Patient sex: M
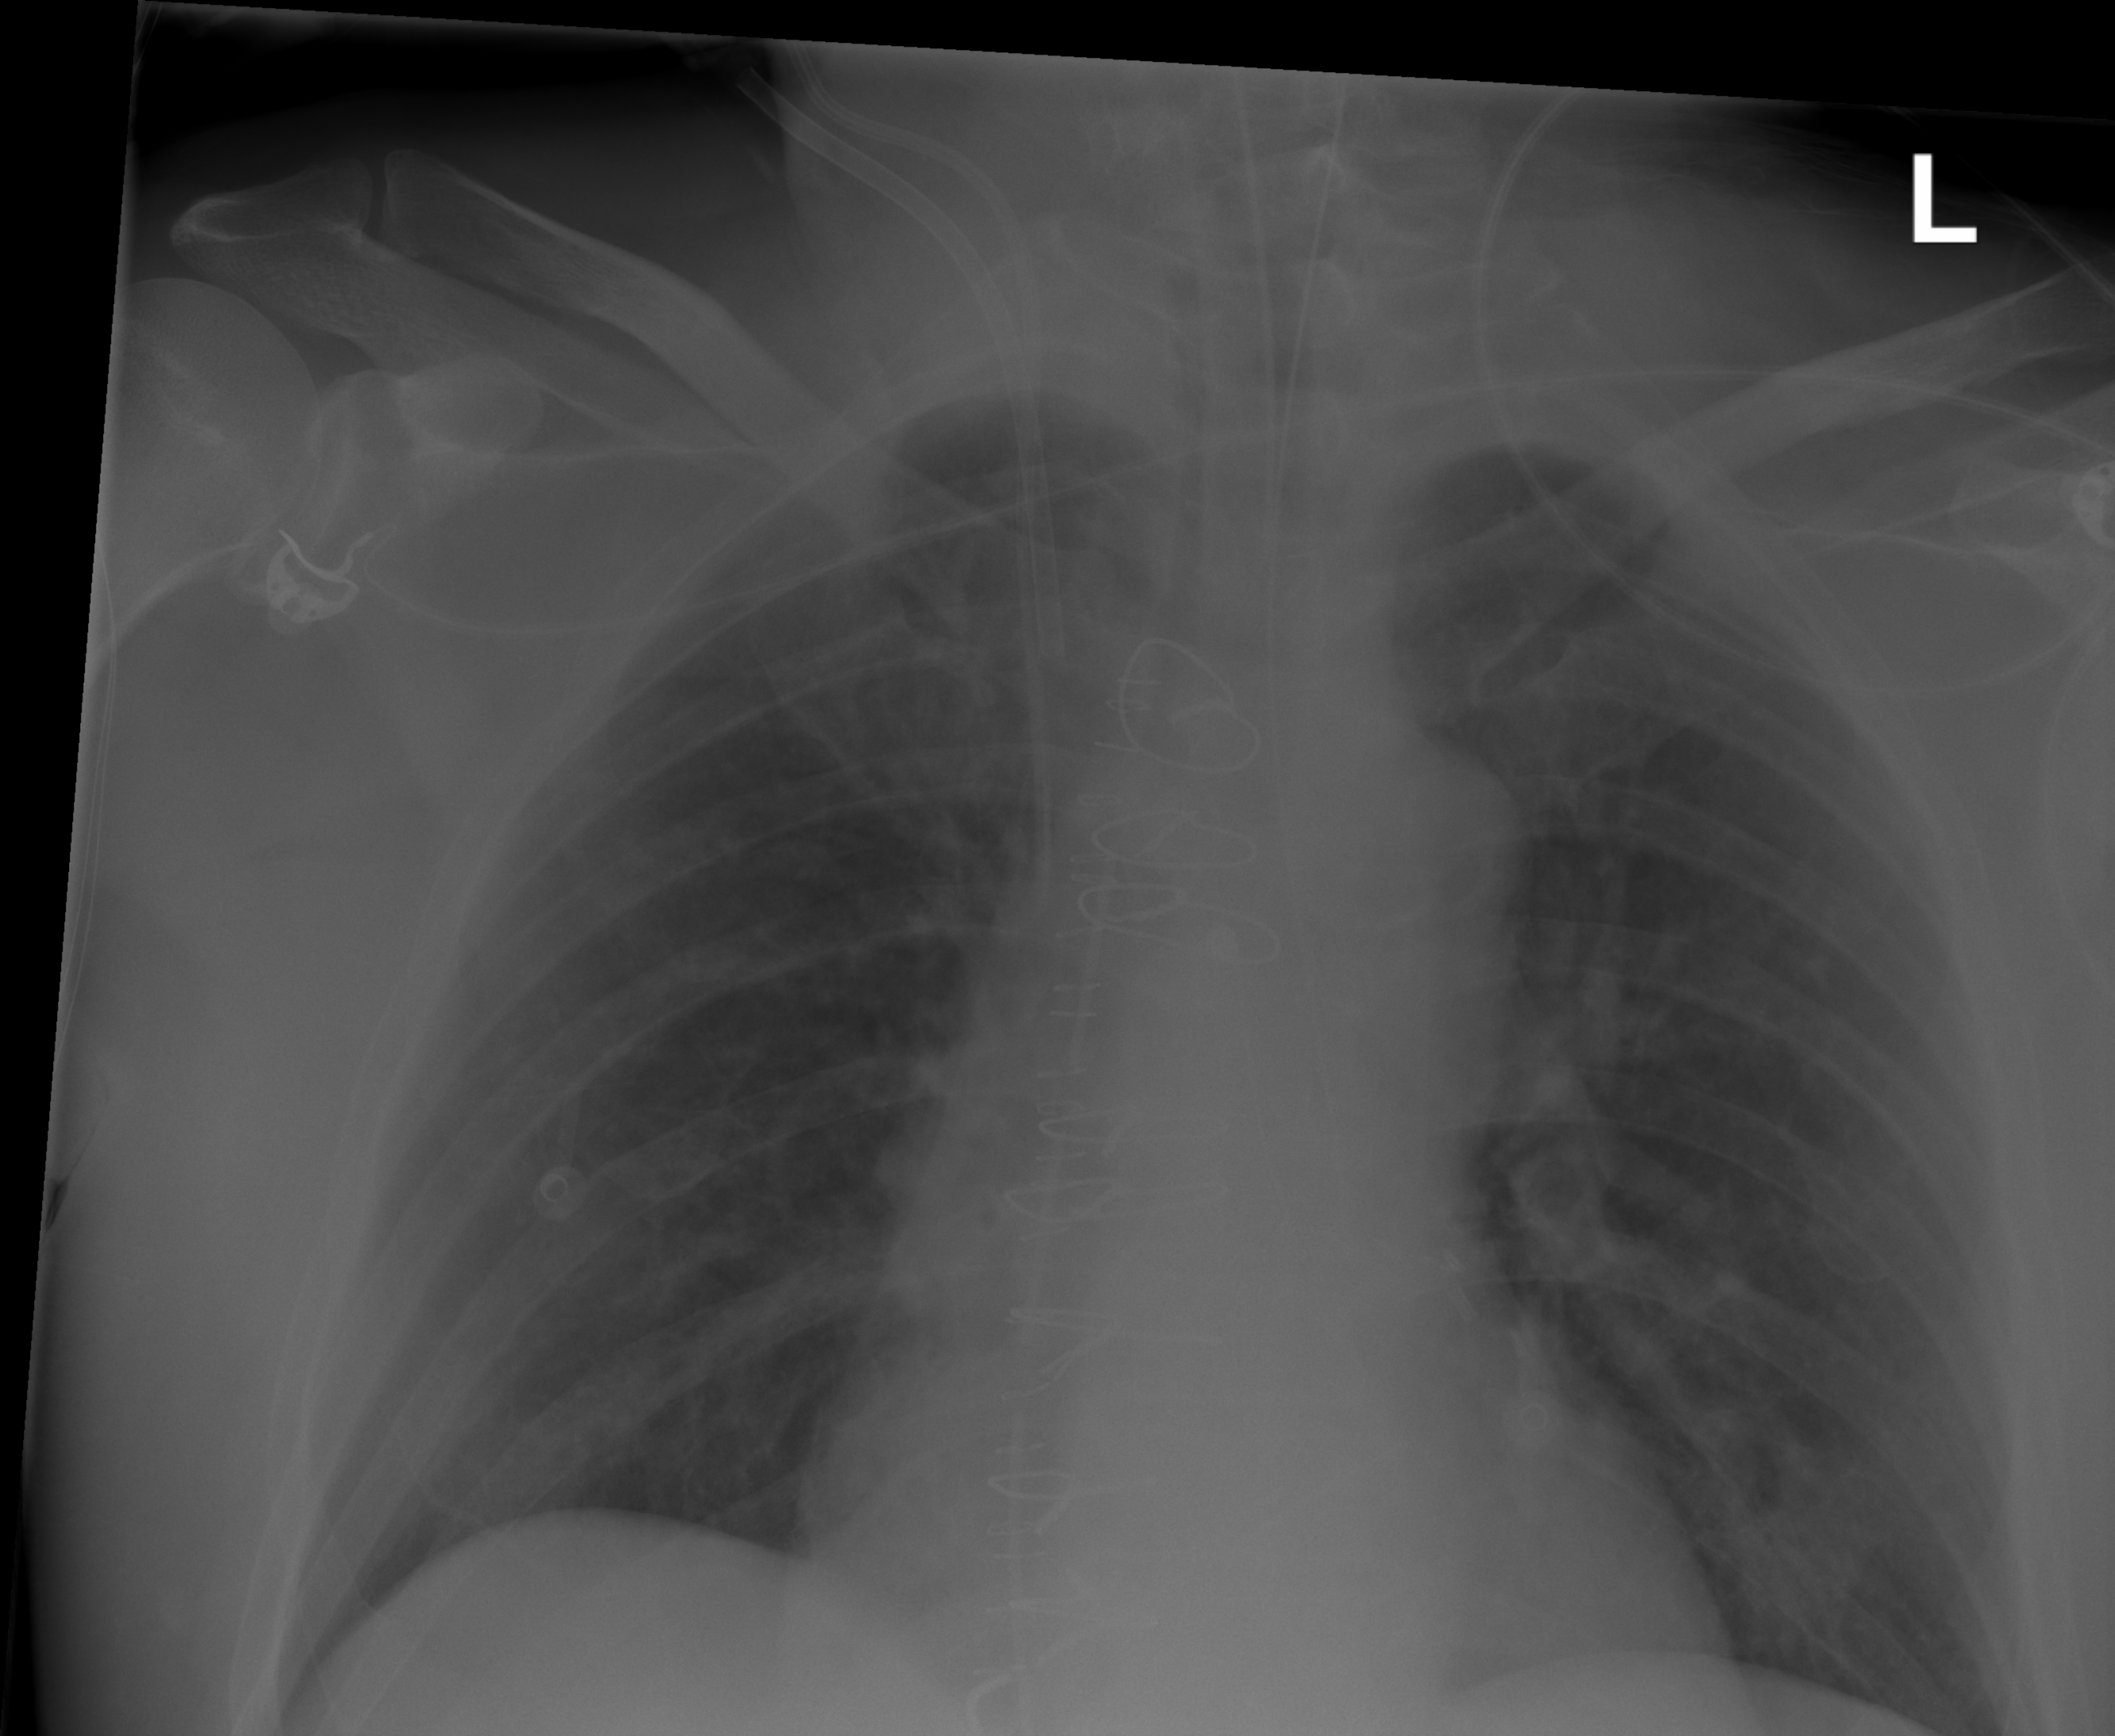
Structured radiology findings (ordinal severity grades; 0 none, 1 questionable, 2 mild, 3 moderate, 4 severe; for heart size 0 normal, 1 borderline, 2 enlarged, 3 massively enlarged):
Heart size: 2
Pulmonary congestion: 2
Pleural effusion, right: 0
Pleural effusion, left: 0
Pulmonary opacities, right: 0
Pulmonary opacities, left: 0
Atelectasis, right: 0
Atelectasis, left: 0